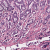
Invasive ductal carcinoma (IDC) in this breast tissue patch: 1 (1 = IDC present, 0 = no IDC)